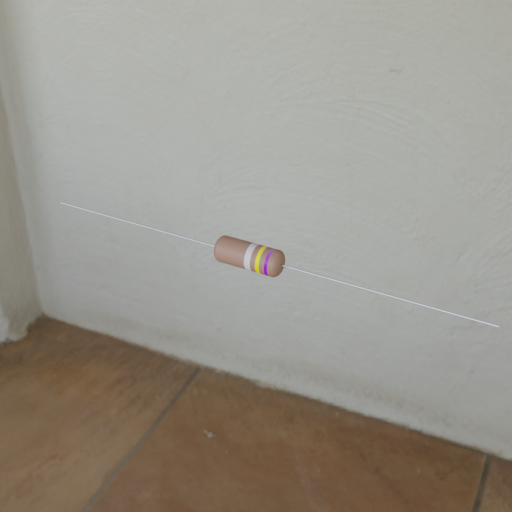
Resistor colour bands (in order): silver, yellow, violet